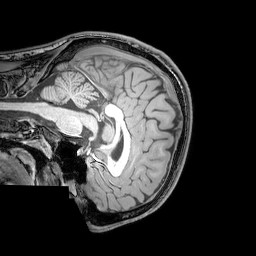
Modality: T1w
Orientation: sagittal
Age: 20
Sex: male
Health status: healthy
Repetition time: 0.081 s
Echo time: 0.037 s